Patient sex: M
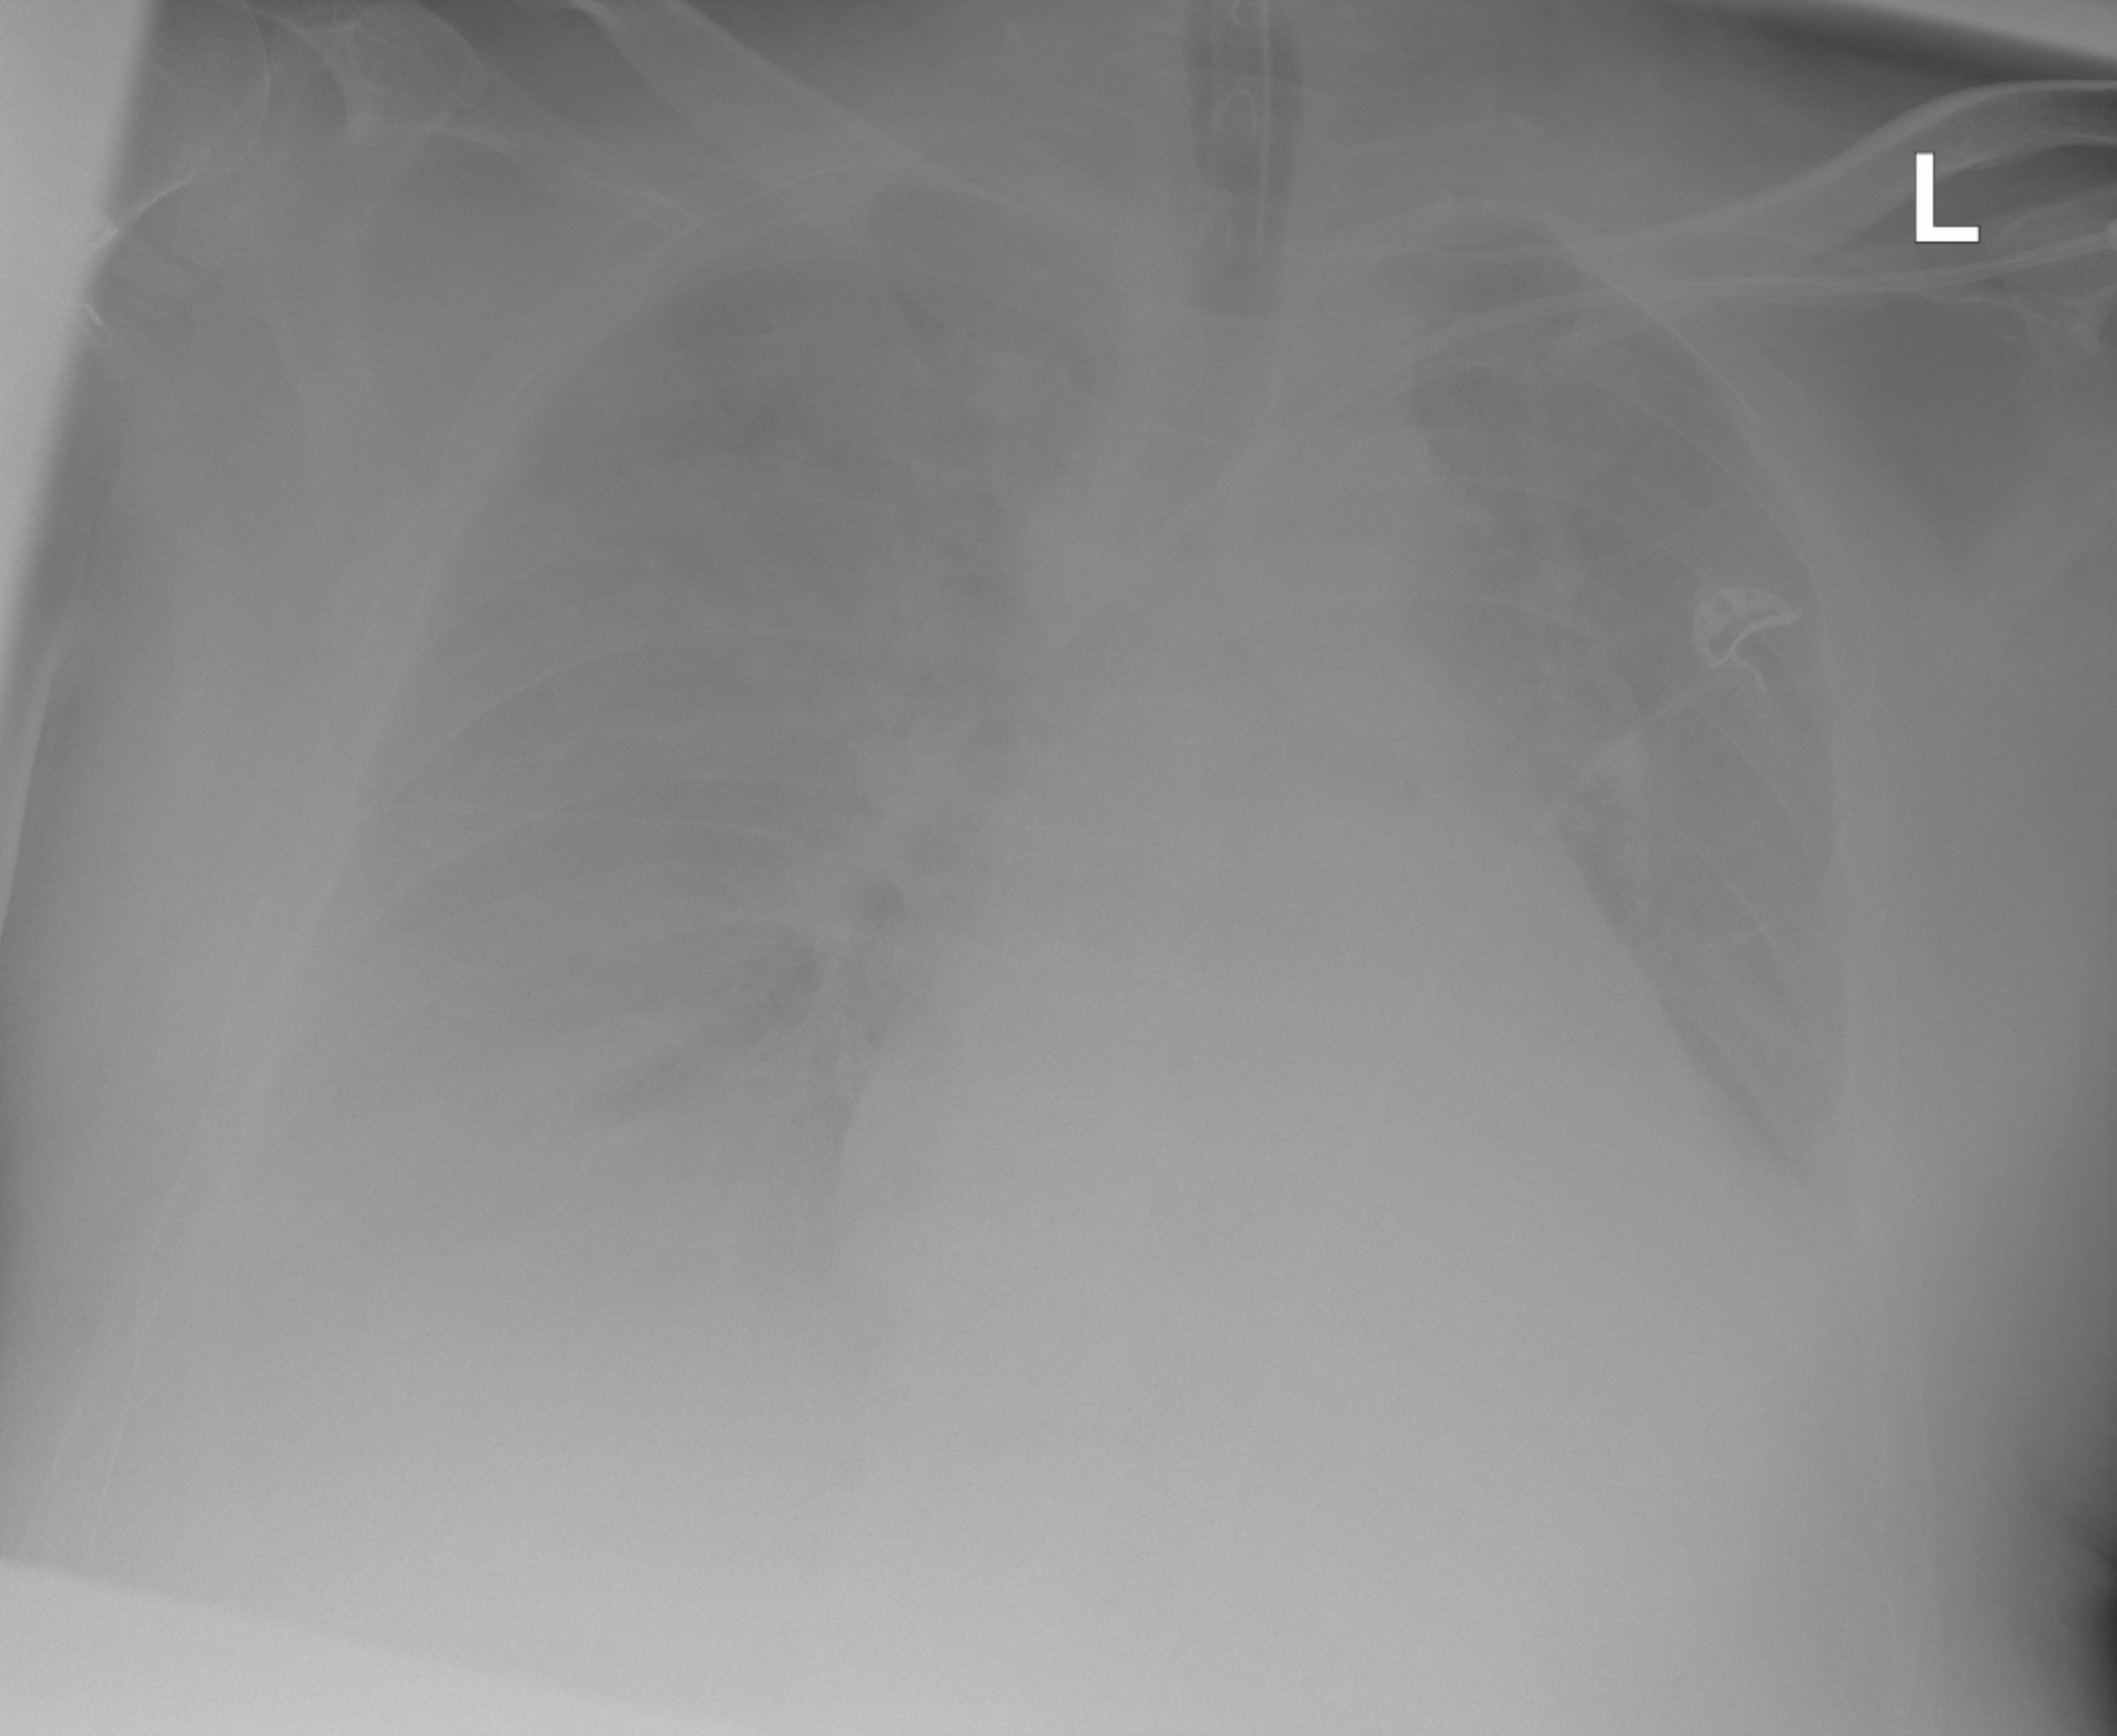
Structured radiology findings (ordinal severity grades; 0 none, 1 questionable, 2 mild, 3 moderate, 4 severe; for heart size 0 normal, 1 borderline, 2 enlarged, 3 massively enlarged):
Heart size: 2
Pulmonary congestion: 2
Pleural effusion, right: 3
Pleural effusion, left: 3
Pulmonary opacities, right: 0
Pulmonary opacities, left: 0
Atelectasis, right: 3
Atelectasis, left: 2